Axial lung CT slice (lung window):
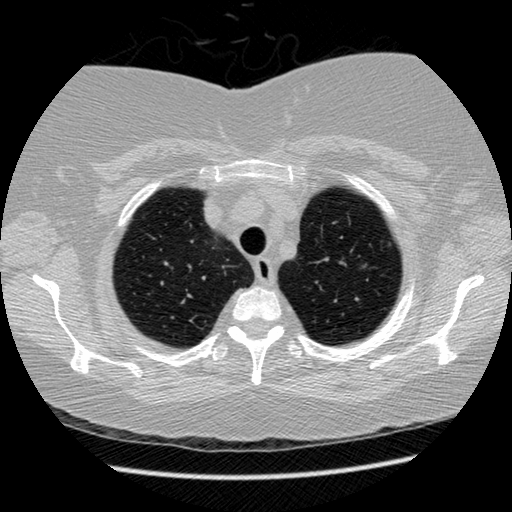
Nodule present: yes
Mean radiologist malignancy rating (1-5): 4